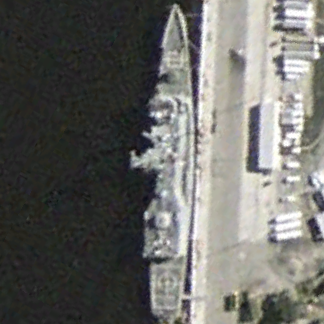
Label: cruiser